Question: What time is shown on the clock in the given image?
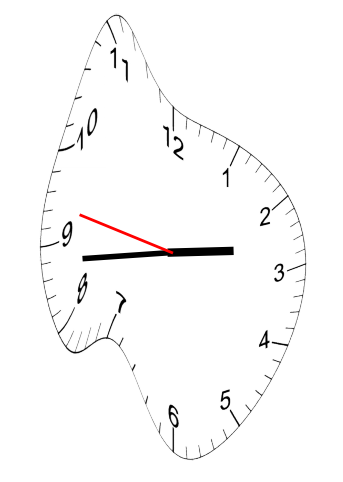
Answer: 02:43:47